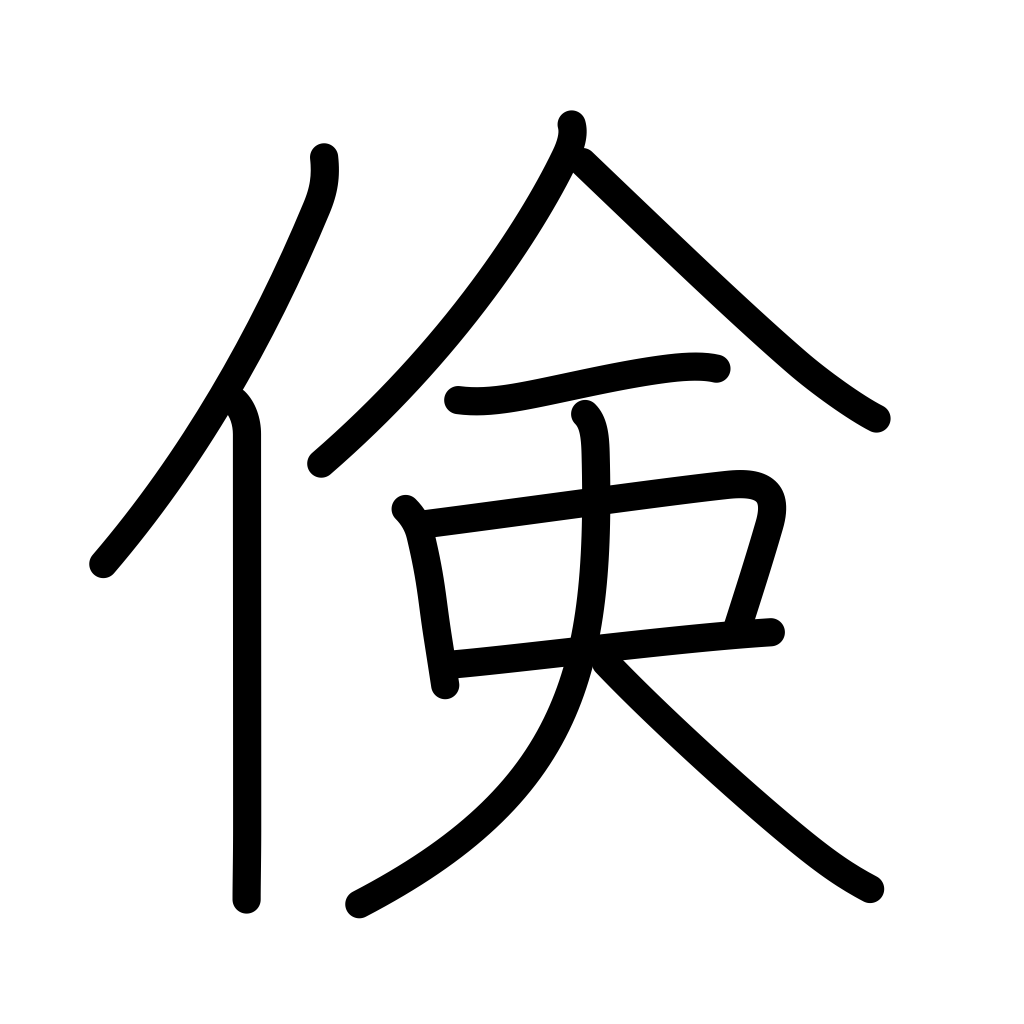
Meaning: frugal, economy, thrifty